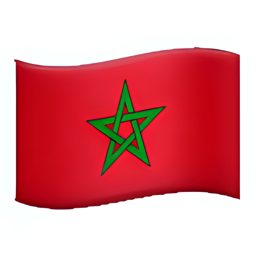
Name: flag for morocco
Emoji: 🇦🇲
Group: Flags
Sub-group: country-flag